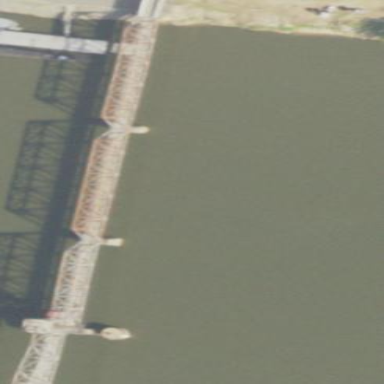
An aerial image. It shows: Bridge that is man-made.